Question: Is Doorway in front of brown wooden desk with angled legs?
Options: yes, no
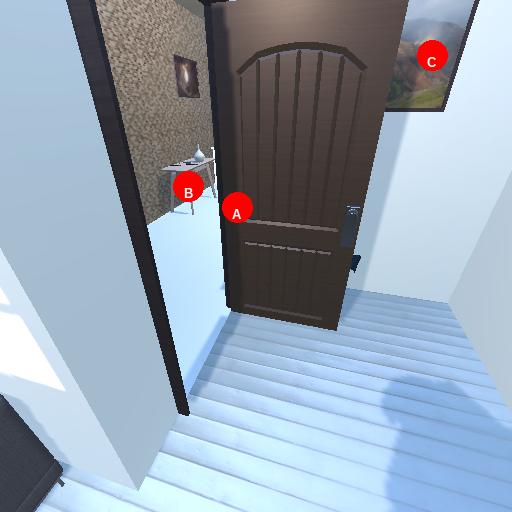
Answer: yes